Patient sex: M
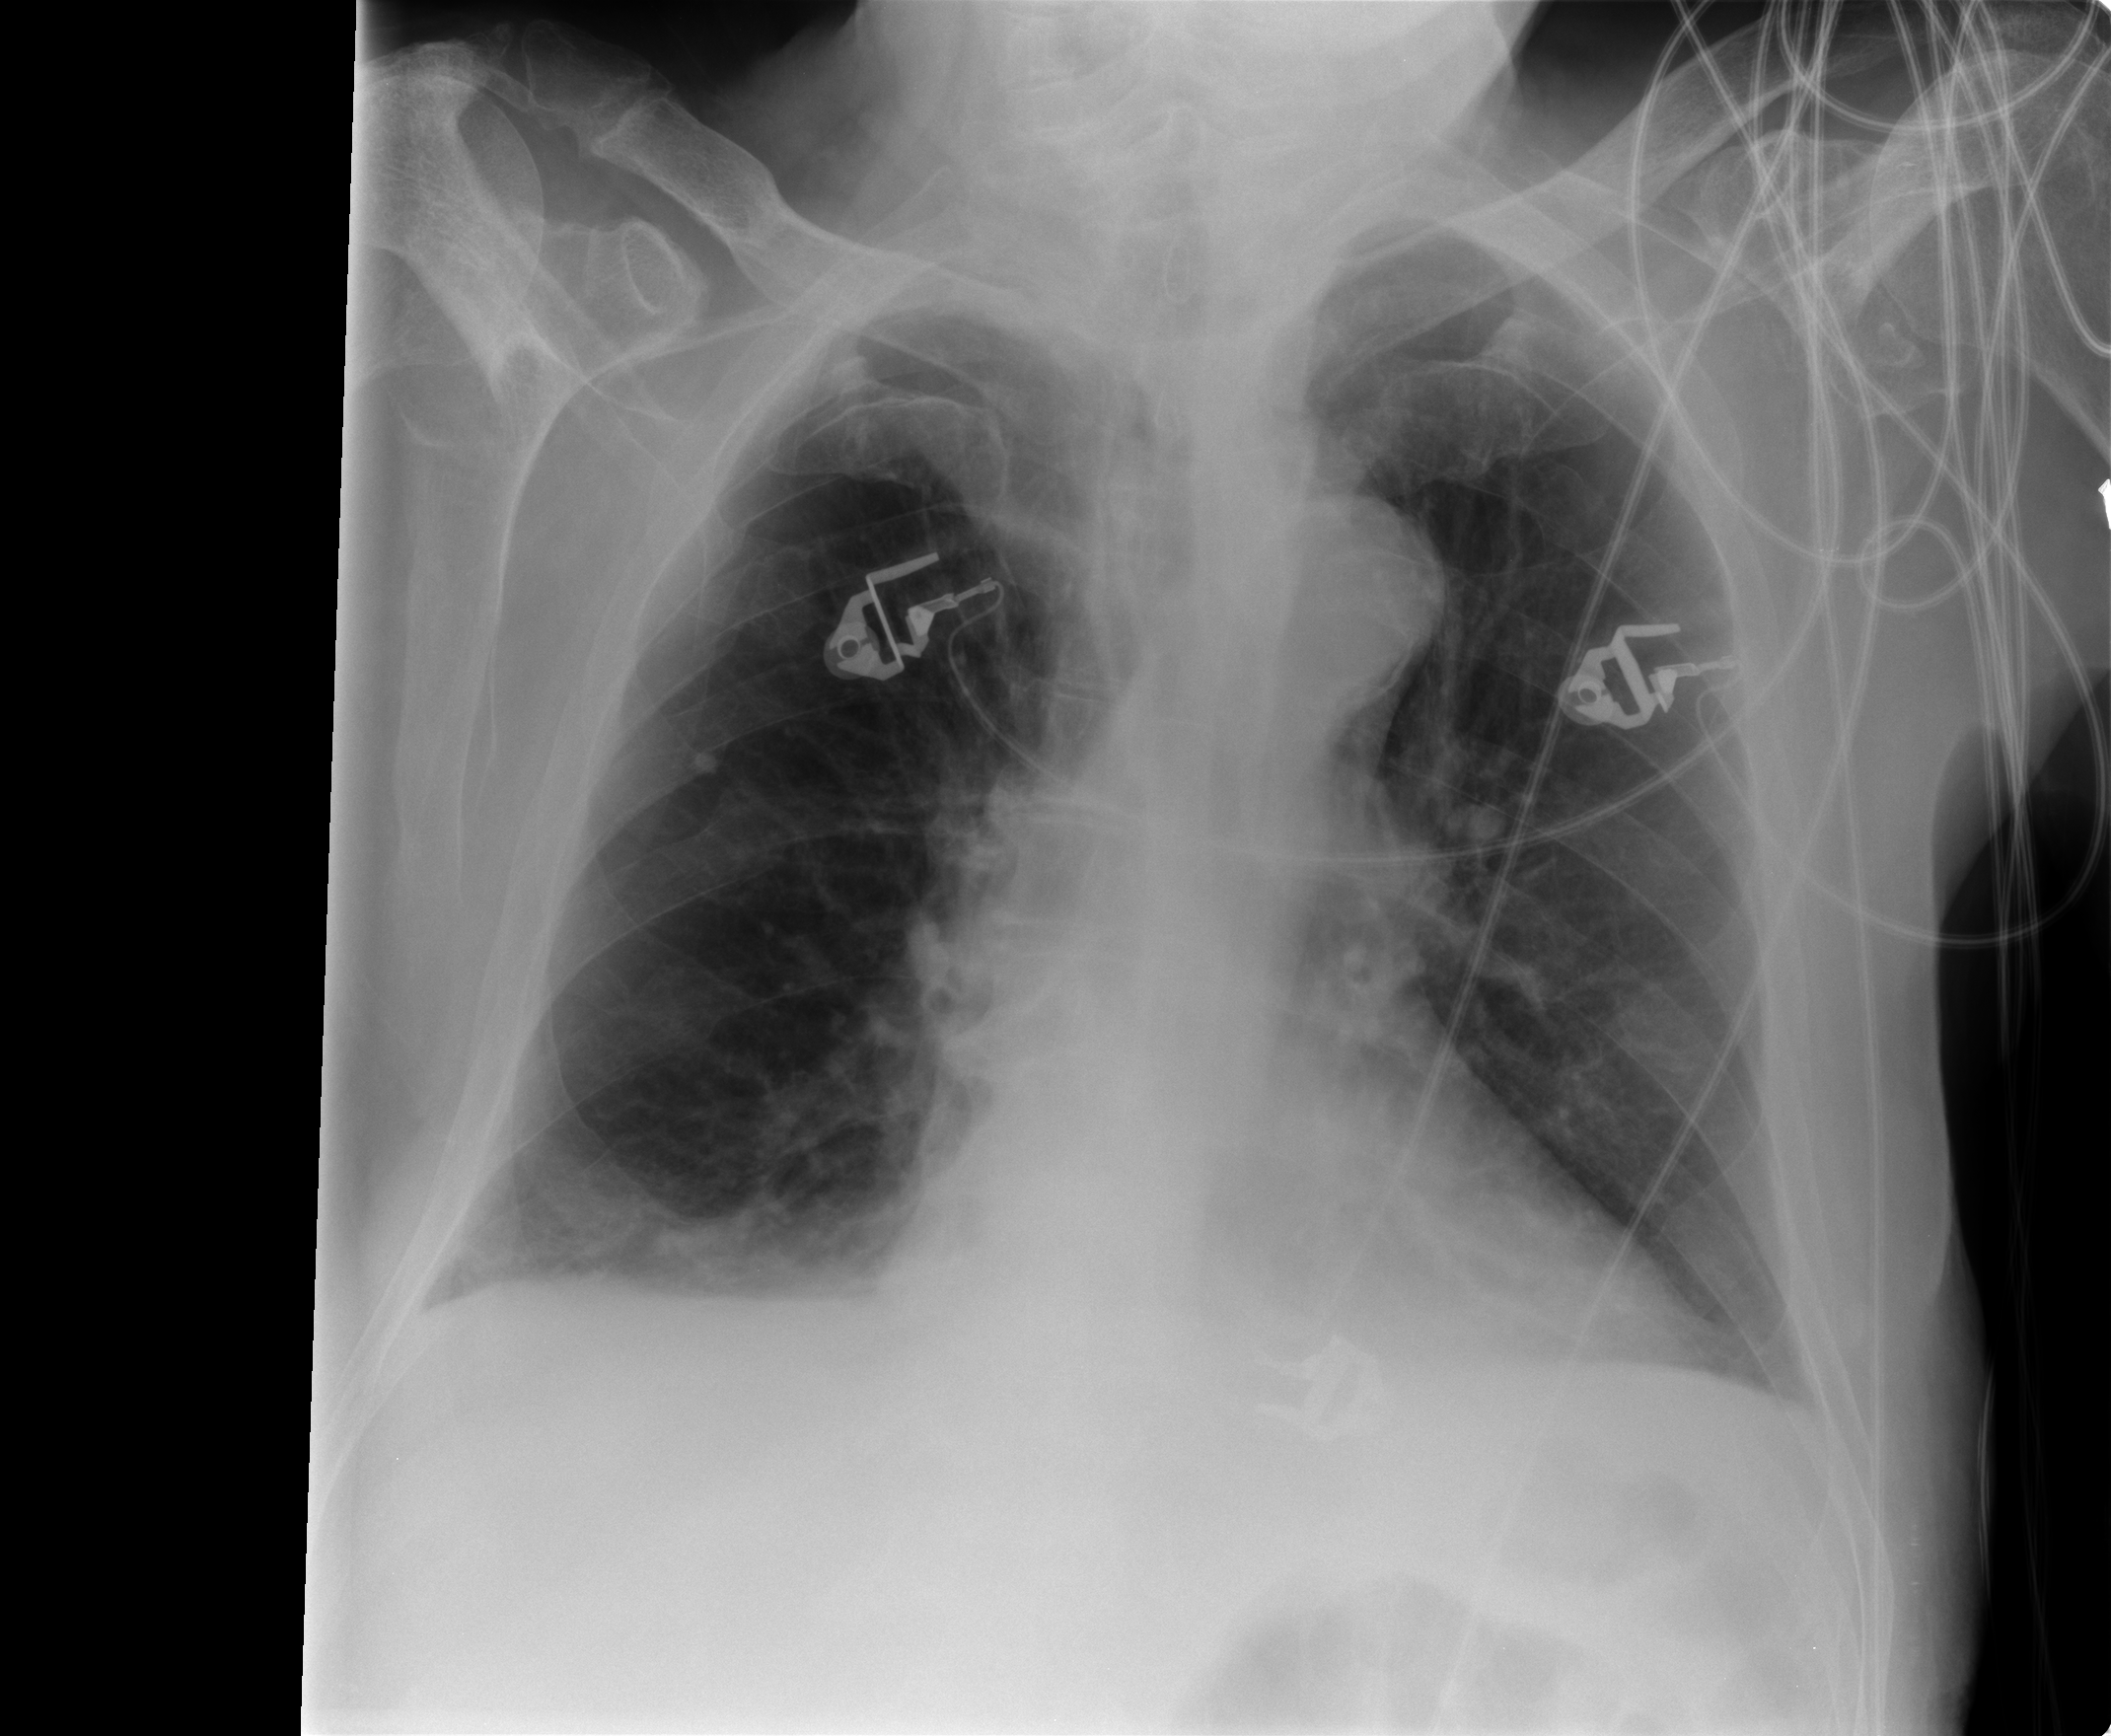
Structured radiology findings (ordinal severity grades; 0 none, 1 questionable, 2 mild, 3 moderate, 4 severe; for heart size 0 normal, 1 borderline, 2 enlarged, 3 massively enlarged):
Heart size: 0
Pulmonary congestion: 0
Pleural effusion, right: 2
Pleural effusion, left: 2
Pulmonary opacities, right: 0
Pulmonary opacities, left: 0
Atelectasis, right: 2
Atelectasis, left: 2